Question: I have installed the package 'Glass.Mapper.Sc.CastleWindsor' in version '3.1.2.11' on my Sitecore 7.1 solution and am trying to work with inferred types. I have the following classes:
'''
[SitecoreType]
public class ServiceConfiguration
{
[SitecoreField(FieldName = "Service Id")]
public virtual string ServiceId { get; set; }
}
[SitecoreType(TemplateId = "{26512C19-8D30-4A1E-A2CD-3BA89AF70E71}")]
public class JavascriptServiceConfiguration : ServiceConfiguration
{
[SitecoreField(FieldName = "Is Header Responsive")]
public virtual bool IsHeaderResponsive { get; set; }
}
'''
And i have this item:

In my code, I try to get this item from the current context mapped by glass with the following line of code:
'''
var serviceConfig = (new SitecoreContext()).GetItem<ServiceConfiguration>("{5436EEC6-1A4D-455F-8EF7-975C51FAE649}", inferType: true);
'''
According to the <URL>, I would expect that 'serviceConfig' would be of type 'JavascriptServiceConfiguration', but it is of type 'ServiceConfiguration'. Am I missing something? I did not make some specific configuration to glass.
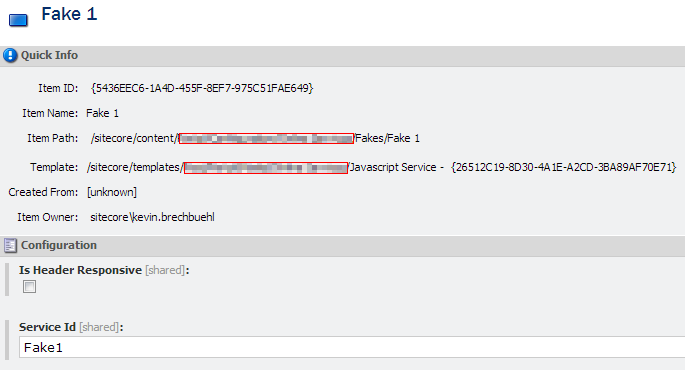
Answer: Before types can be inferred they have to be loaded by Glass.Mapper. The more recent version of Glass loads types as and when they are requested but this won't work for inferred types. To resolve this you can force Glass to load the types when the application starts.
First find the GlassMapperScCustom class in your solution. You should then update the GlassLoaders method:
'''
public static IConfigurationLoader[] GlassLoaders()
{
var attributes = new AttributeConfigurationLoader("Your assembly name");
return new IConfigurationLoader[] {attributes };
}
'''
Let me know if this doesn't fix it.